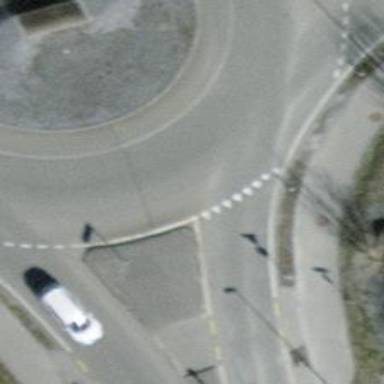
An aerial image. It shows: Road with "give way" sign.